Question:
> I've deleted the cache in the node_modules folder and reinstalled it again but didn't work please can someone help?
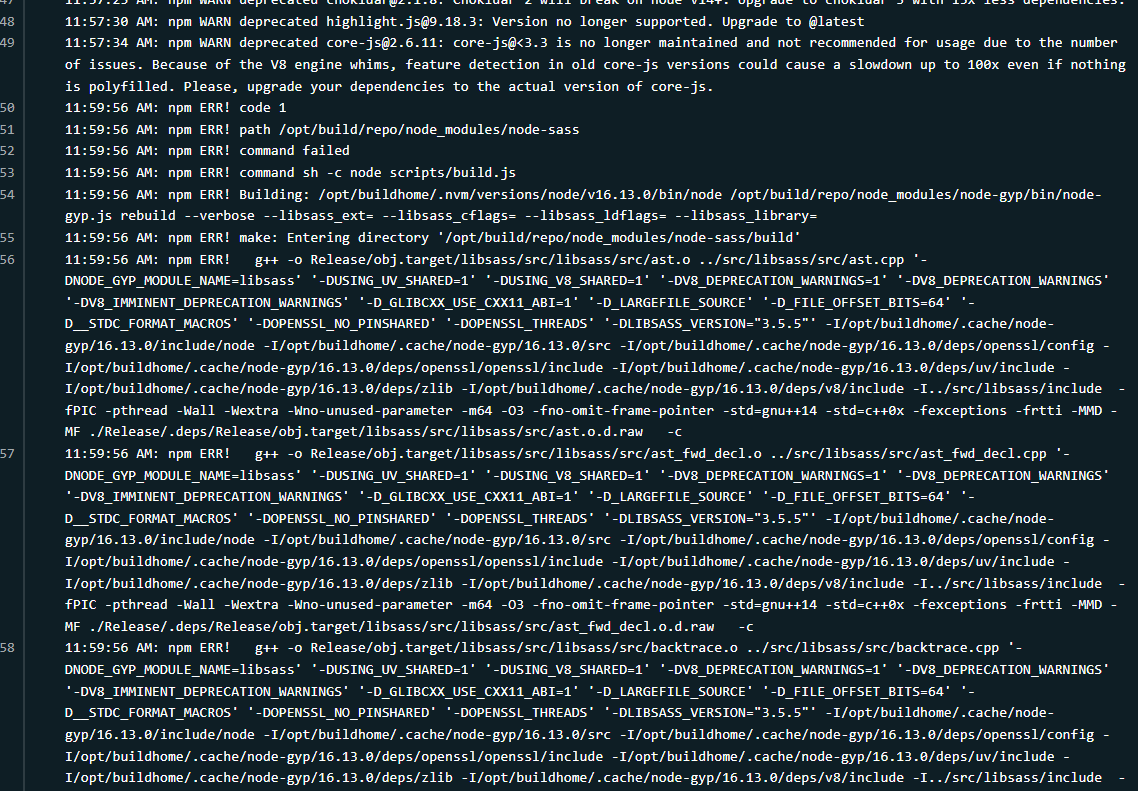
Answer: I've followed those steps to have a <URL>:
- 'git clone'- 'npm i'- 'npm run generate'- 'dist'<URL>- '14.18.1''8.1.3'